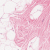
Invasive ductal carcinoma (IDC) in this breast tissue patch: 0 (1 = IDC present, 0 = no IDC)